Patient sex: M
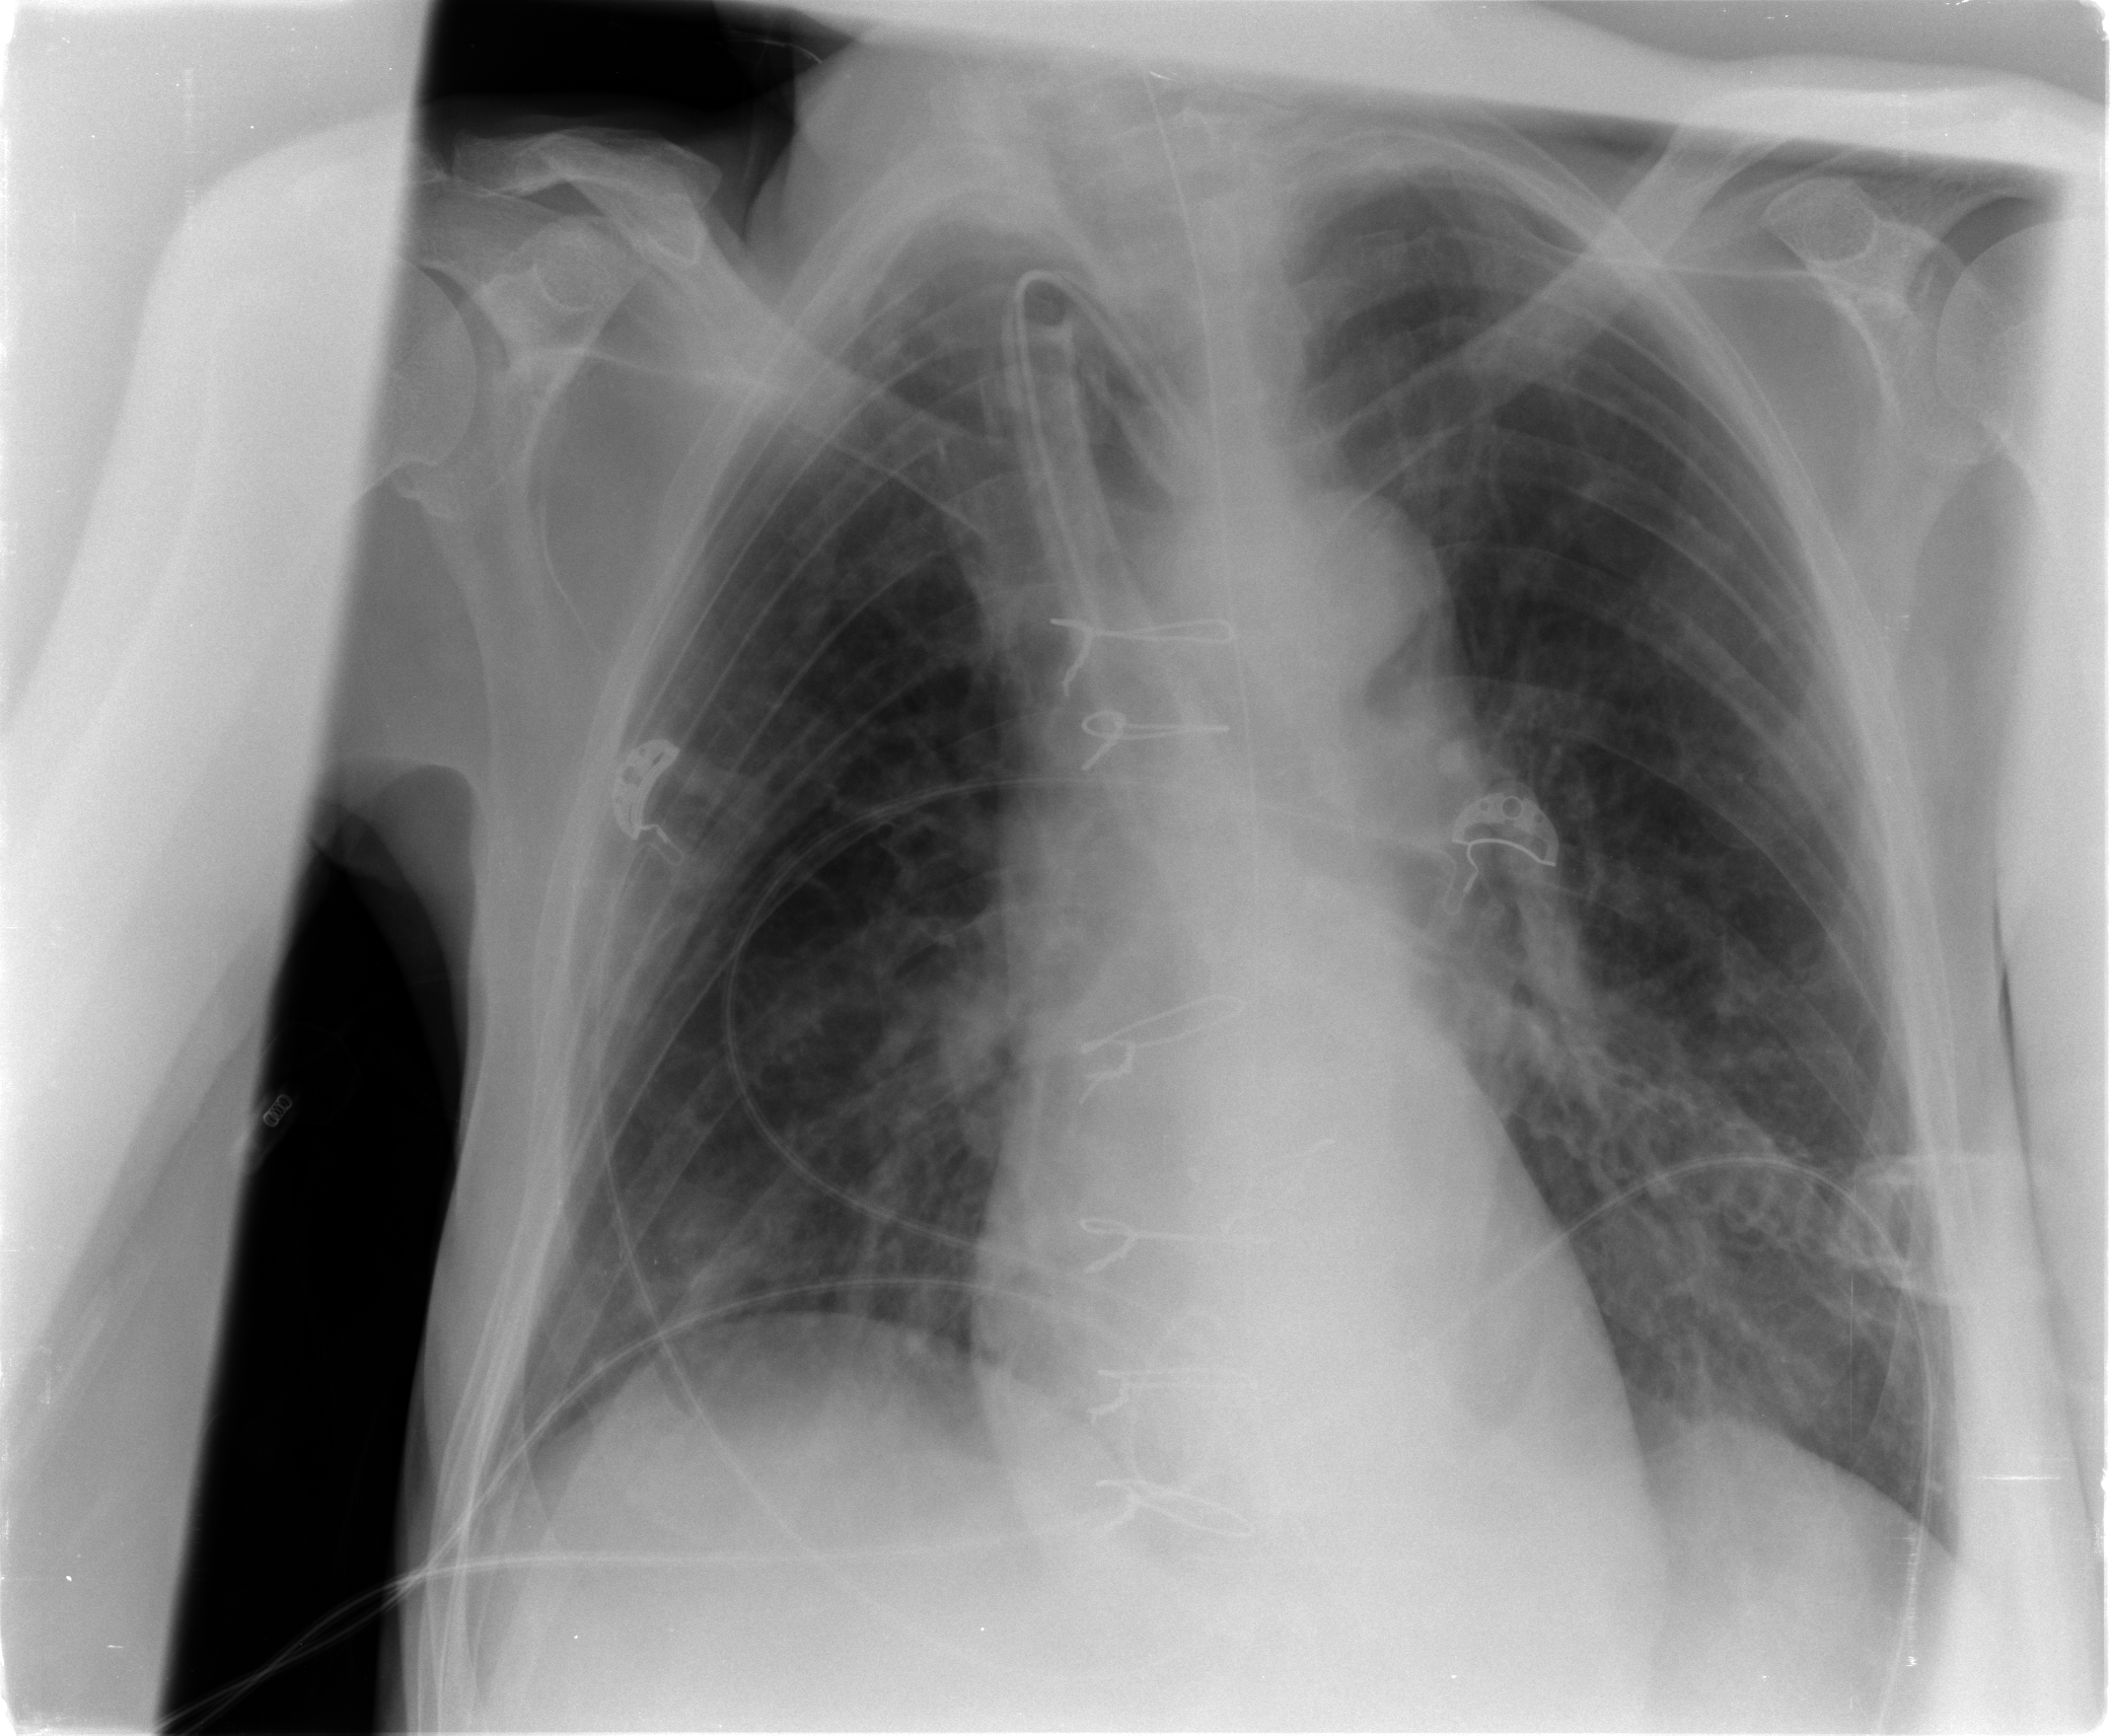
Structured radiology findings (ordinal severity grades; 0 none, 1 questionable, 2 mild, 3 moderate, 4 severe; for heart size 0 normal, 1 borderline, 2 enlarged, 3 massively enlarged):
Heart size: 0
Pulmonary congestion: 1
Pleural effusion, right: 1
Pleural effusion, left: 0
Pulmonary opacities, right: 2
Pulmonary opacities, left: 1
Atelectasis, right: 2
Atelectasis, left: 2